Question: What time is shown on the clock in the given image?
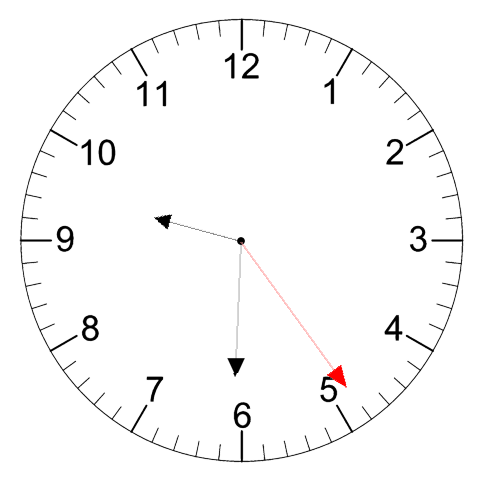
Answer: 09:30:24